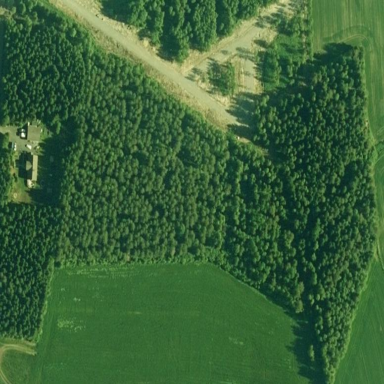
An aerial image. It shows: Forest area.